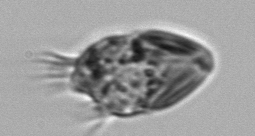
Label: Strombidium_morphotype1